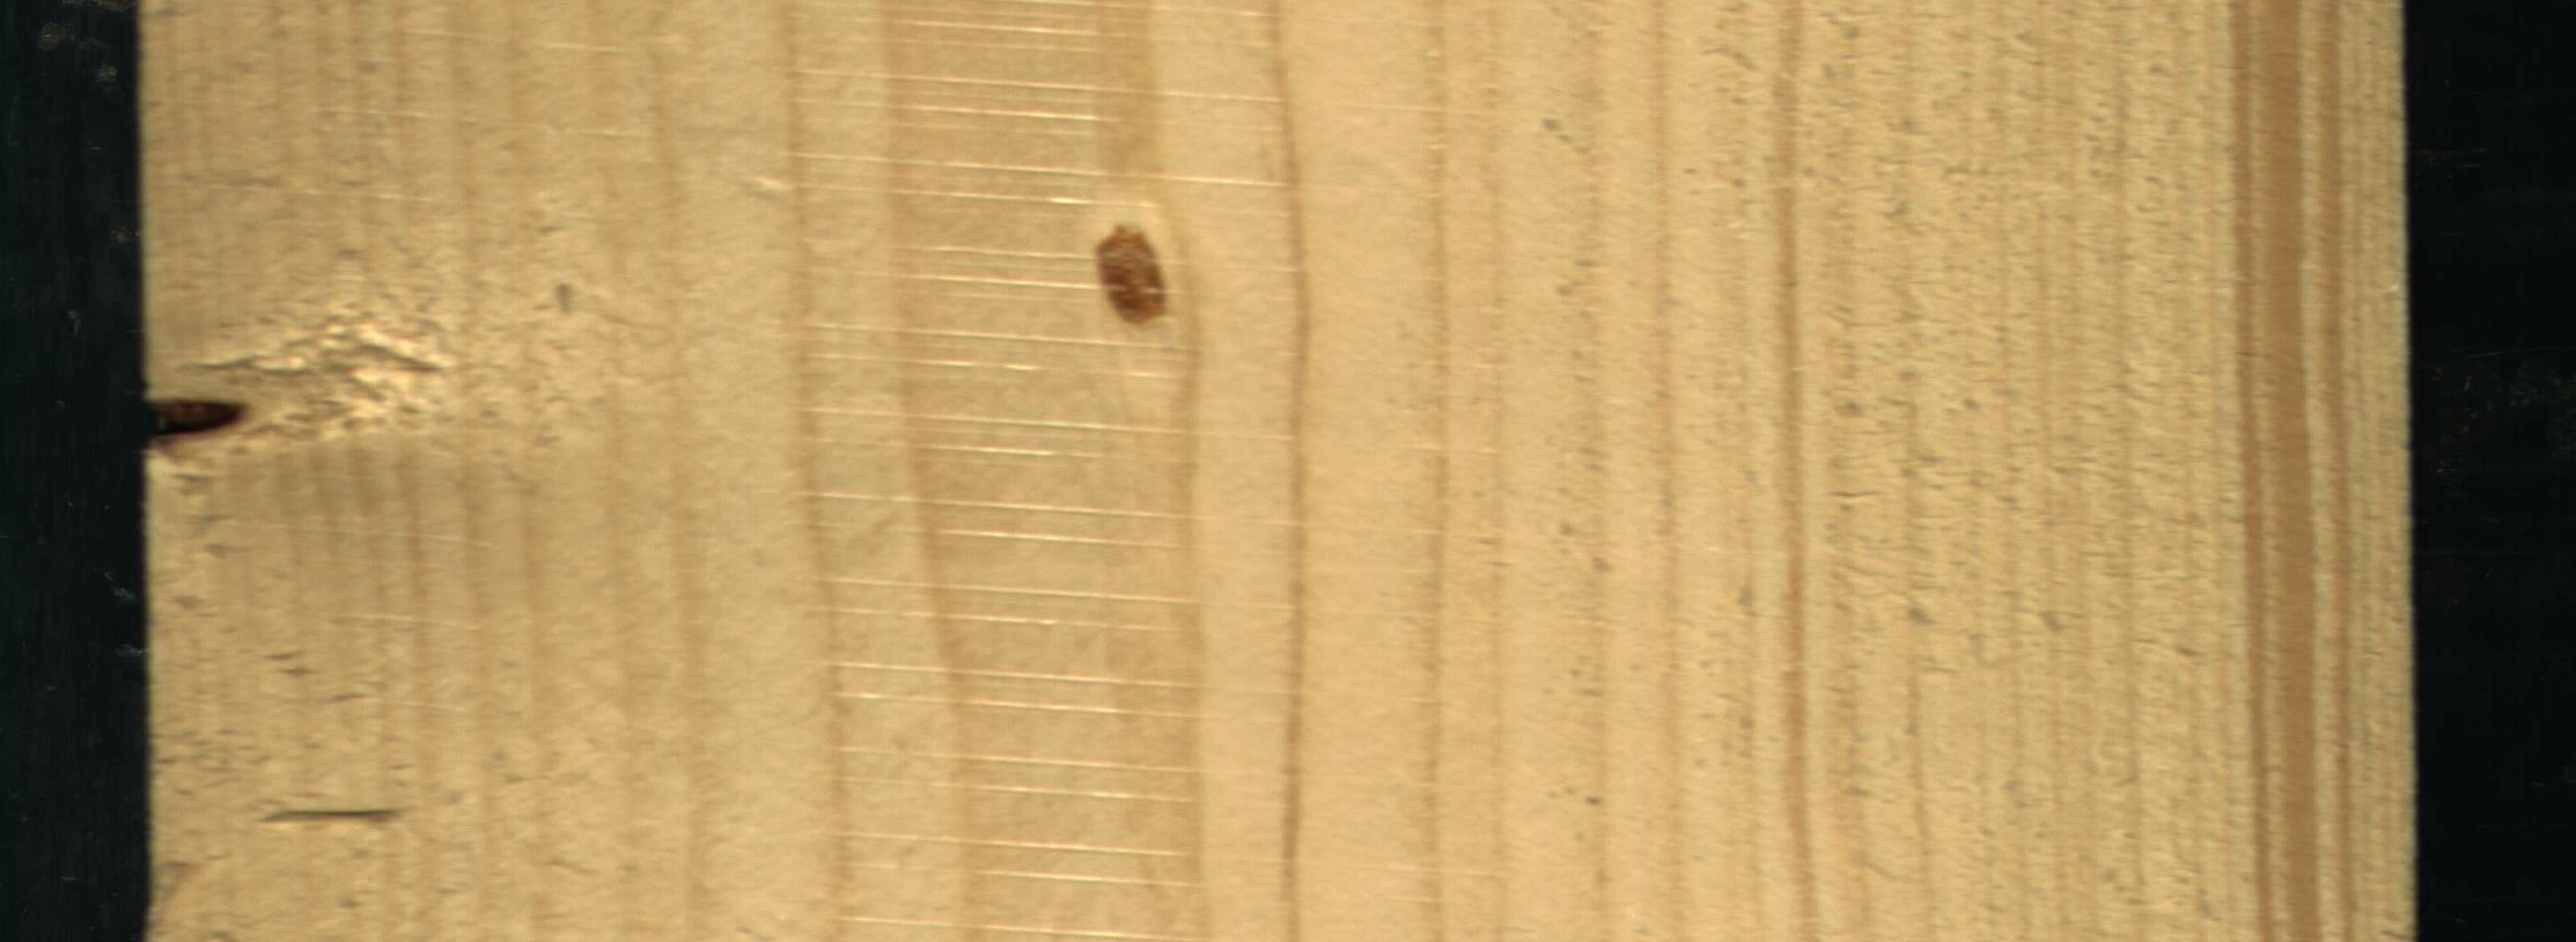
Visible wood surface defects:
resin
Quartzity
Knot_missing